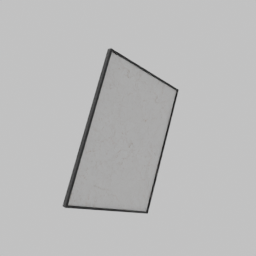
Label: decoration